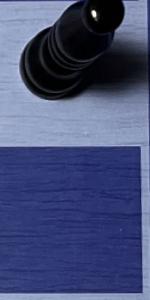
Label: Empty